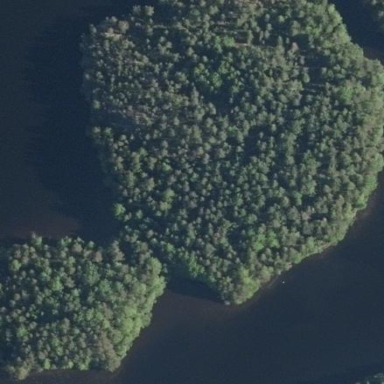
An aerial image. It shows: Islet surrounded by woodland.